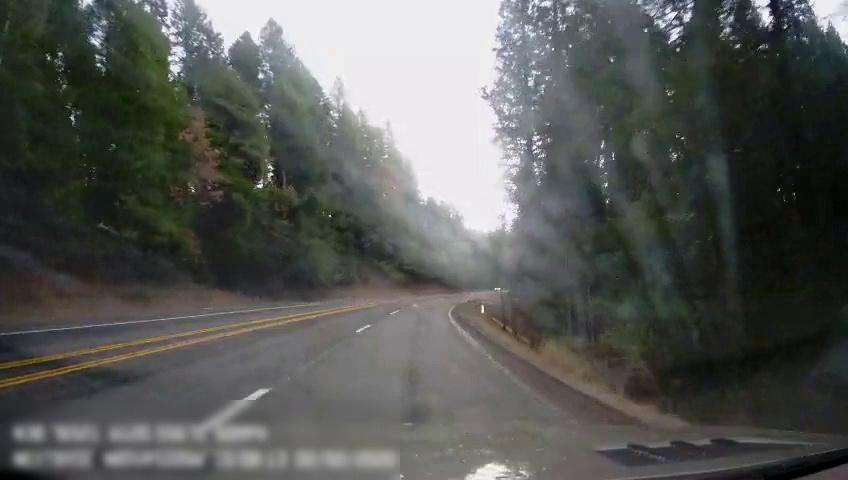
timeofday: Day
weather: Cloudy
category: Drivable Space
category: Lanes | Current Lane
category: Lanes | Current Lane
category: Lanes | Opposite Lane
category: Lanes | Alternate Lane
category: Lanes | Opposite Lane